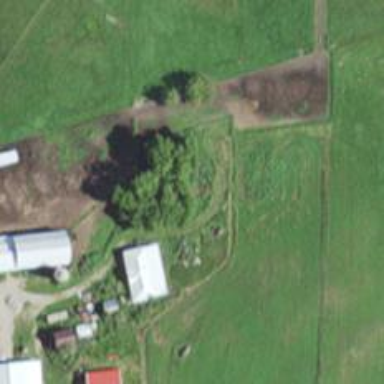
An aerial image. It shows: Farmyard area.